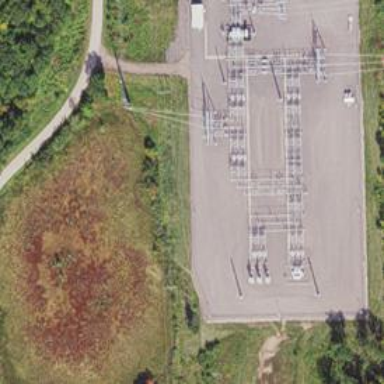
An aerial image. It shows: Switch used for power control.